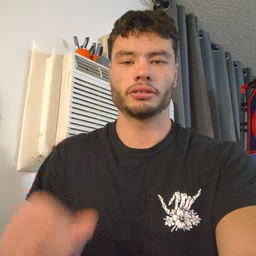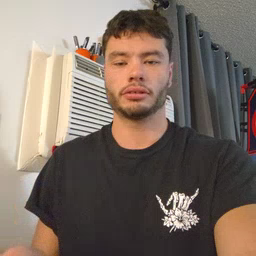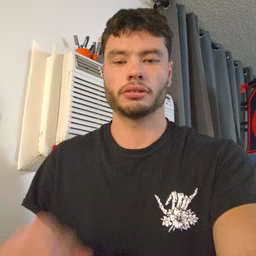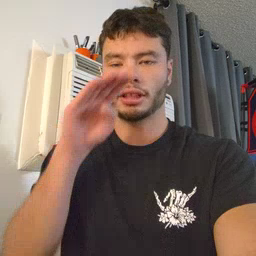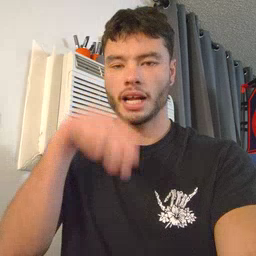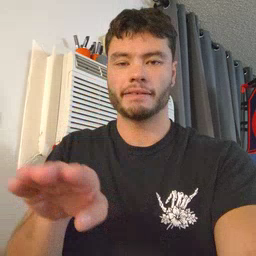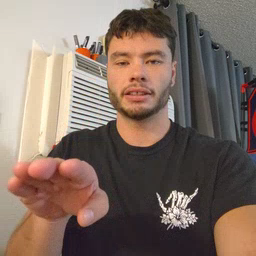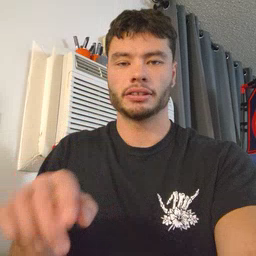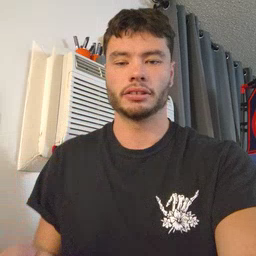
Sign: elephant